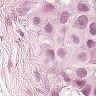
Metastatic tissue present: yes